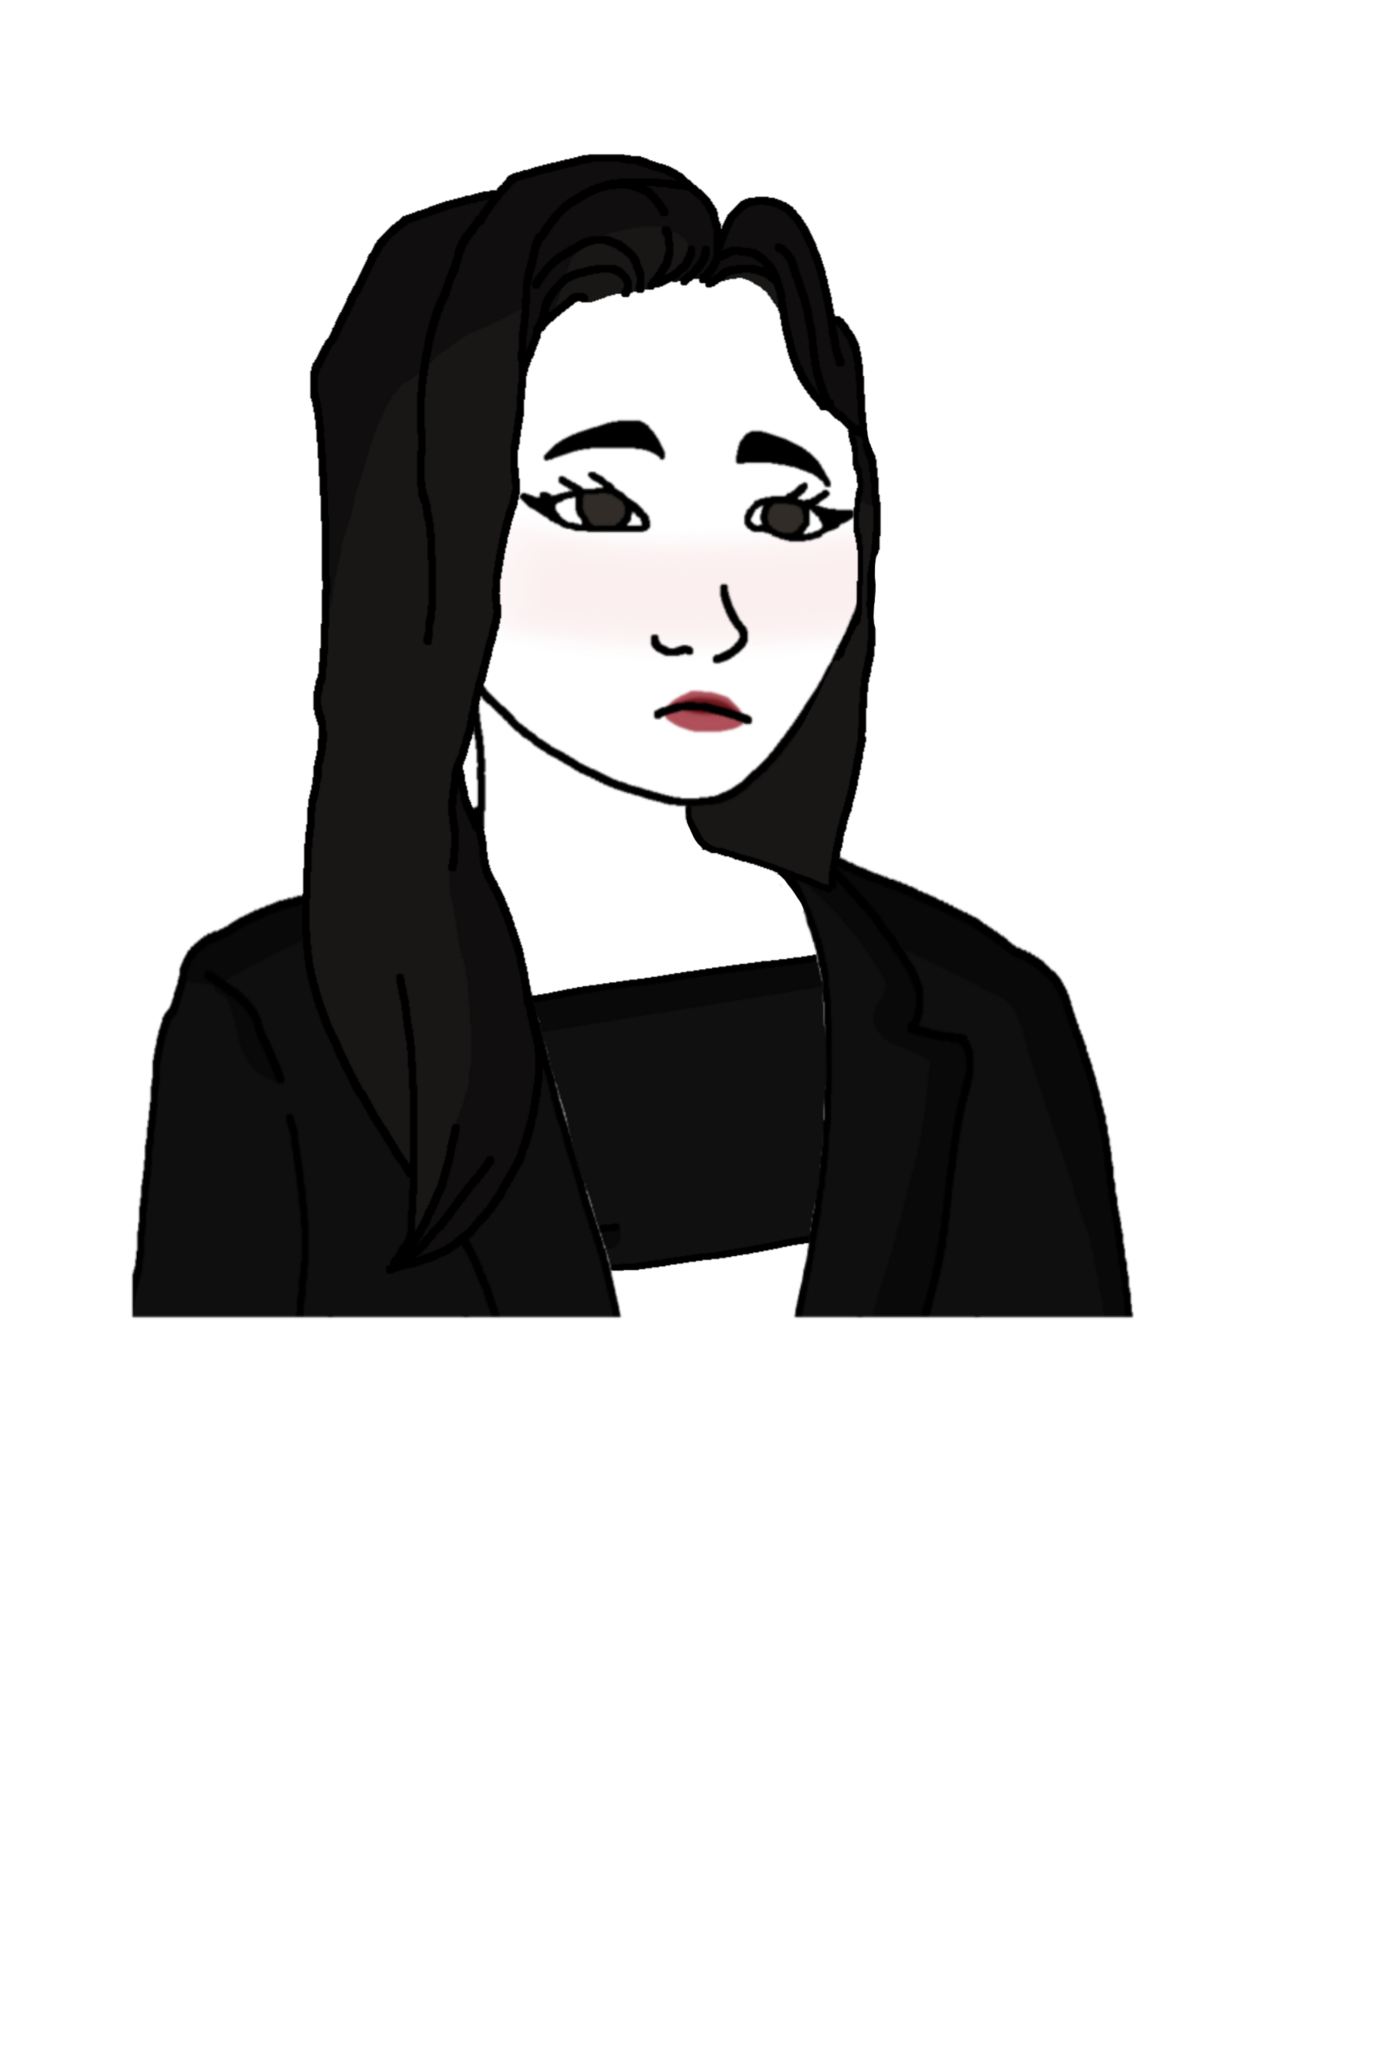
Label: 5_Doomer_Girl